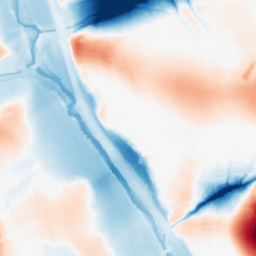
Category: morphological
Decomposition family: morphological
Decomposition parameters: operation: average
size: 50
Upsampling method: sinc_hamming
Upsampling parameters: scale: 2
kernel_size: 4
Upsampling scale: 2